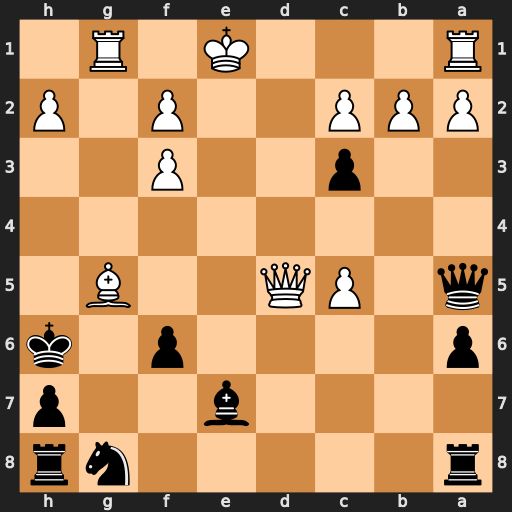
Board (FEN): r5nr/4b2p/p4p1k/q1PQ2B1/8/2p2P2/PPP2P1P/R3K1R1
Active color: b
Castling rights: Q
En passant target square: -
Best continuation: fxg5 b4 Qd8